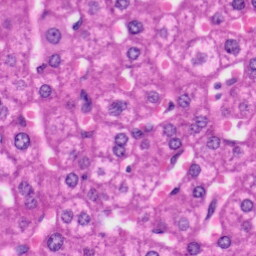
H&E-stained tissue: Liver